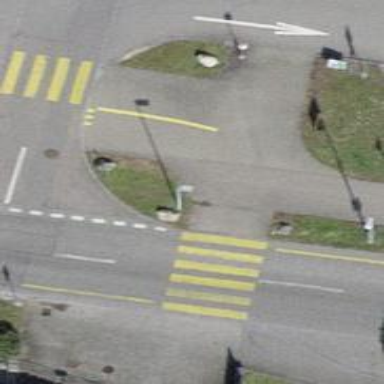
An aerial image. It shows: Uncontrolled zebra crossing on the road.